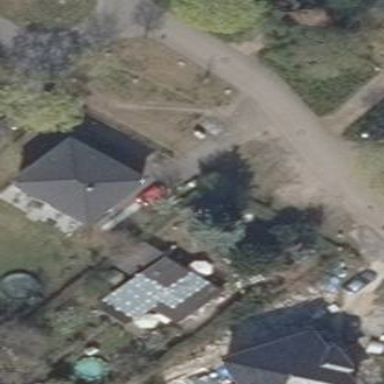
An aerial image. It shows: House with pyramidal roof shape.